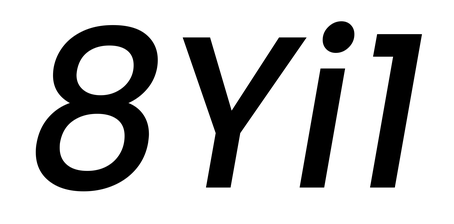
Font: Poppins-MediumItalic